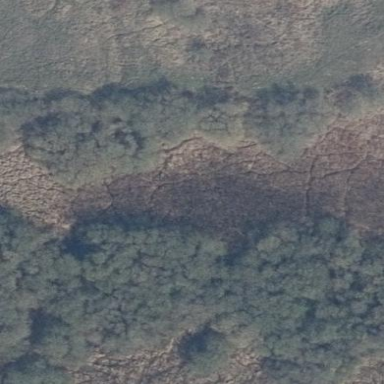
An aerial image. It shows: Patch of scrub vegetation.